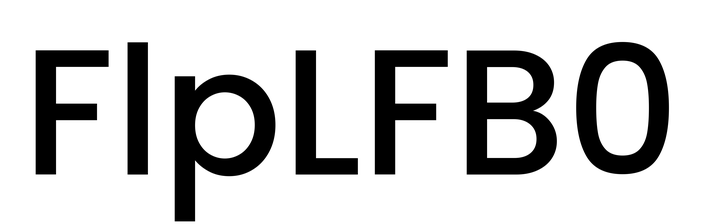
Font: Poppins-Medium